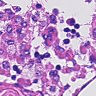
Metastatic tissue present: no